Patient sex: M
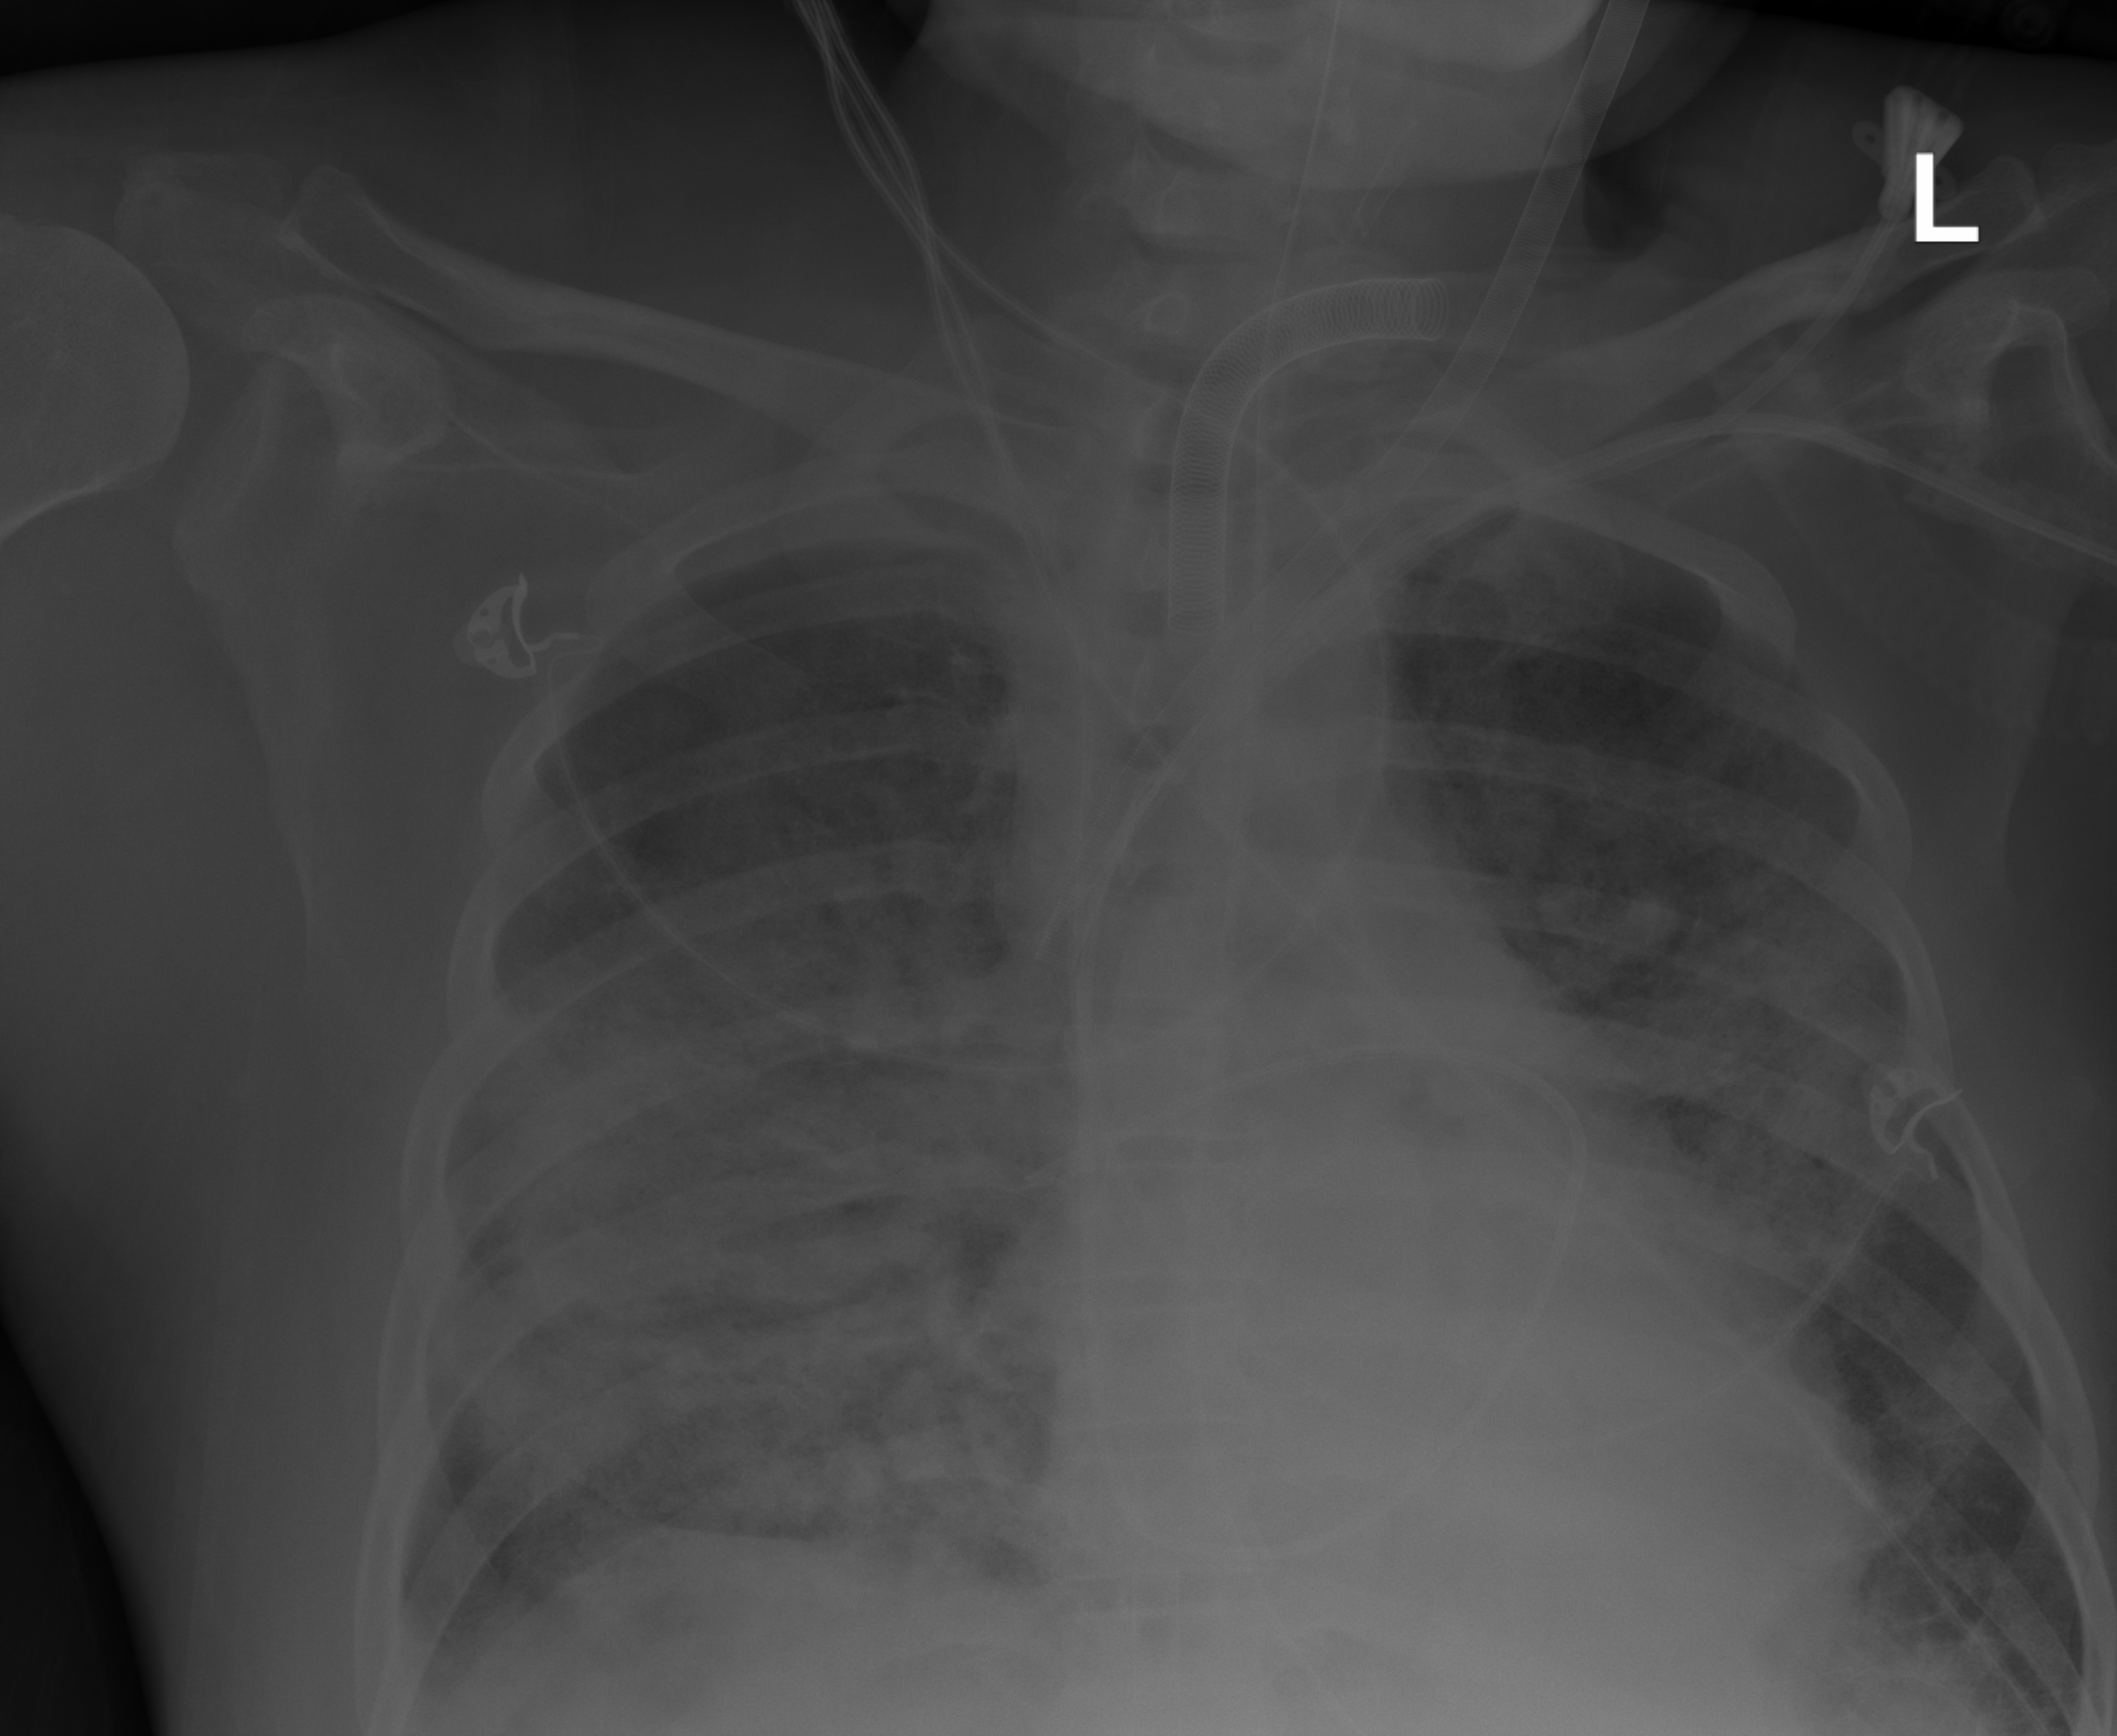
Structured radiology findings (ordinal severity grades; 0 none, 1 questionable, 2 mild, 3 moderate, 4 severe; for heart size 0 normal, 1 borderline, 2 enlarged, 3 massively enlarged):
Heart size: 0
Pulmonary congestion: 3
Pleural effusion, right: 2
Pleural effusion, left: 0
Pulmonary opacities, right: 4
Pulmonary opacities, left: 4
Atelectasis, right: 3
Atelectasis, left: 3